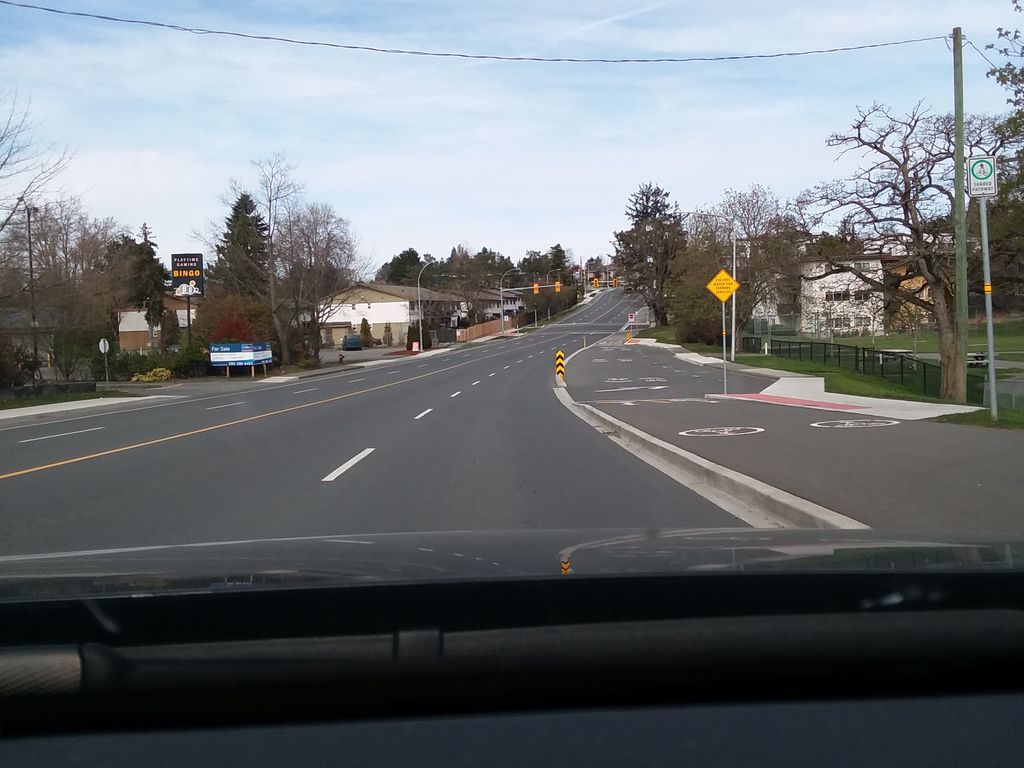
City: victoria